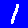
Digit: 1